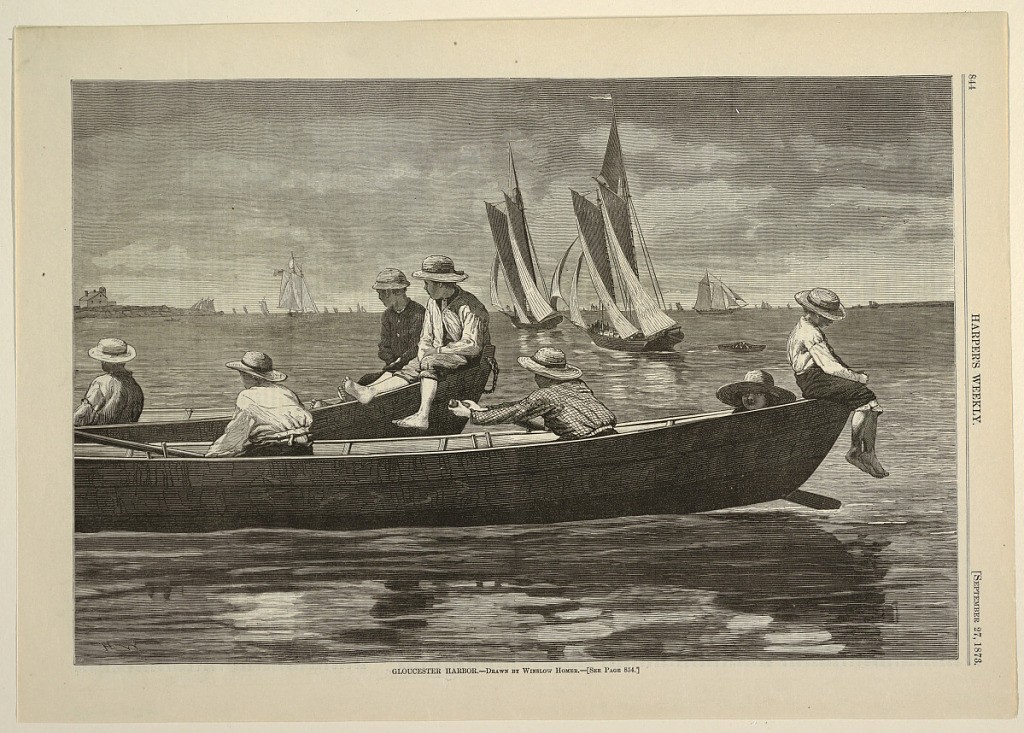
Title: Gloucester Harbor, from Harper's Weekly, September 27, 1873, p. 844
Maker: Winslow Homer, American, 1836–1910
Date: September 27, 1873
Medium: Wood engraving in black ink on newsprint paper
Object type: Print
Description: Horizontal view showing in the foreground seven boys sitting in and on dories moored side by side, while in the background a number of sailboats in full sail coursing through harbor.  Information from David Tatham's Winslow Homer and the Pictorial Press (Syracuse, NY: Syracuse University Press, 2003).